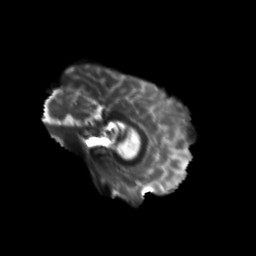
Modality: T2w
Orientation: sagittal
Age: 36
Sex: male
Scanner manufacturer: siemens
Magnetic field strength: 3 T
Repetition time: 3.5 s
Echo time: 0.113 s